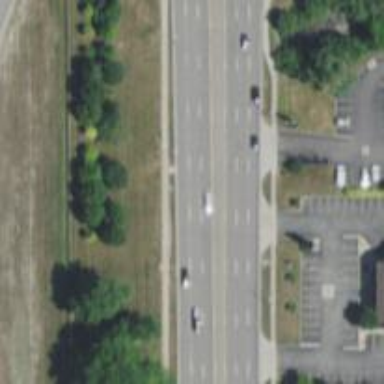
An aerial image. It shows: Primary highway with asphalt surface and separate sidewalk.